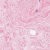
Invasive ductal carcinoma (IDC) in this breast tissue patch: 0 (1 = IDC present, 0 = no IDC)